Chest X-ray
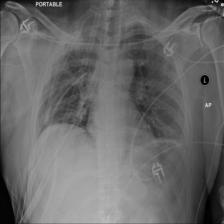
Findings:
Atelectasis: negative
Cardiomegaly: negative
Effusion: negative
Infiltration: negative
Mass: negative
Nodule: negative
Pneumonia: negative
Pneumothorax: negative
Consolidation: negative
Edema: negative
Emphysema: negative
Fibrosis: negative
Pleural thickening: negative
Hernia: negative